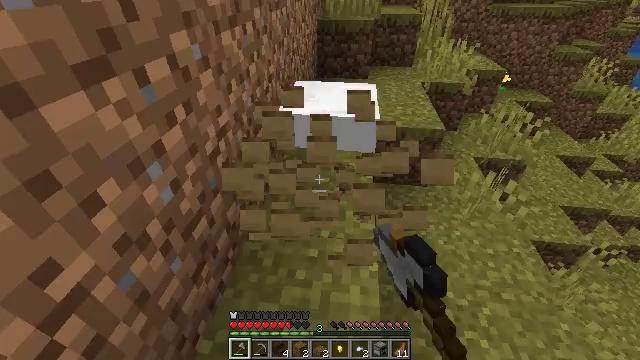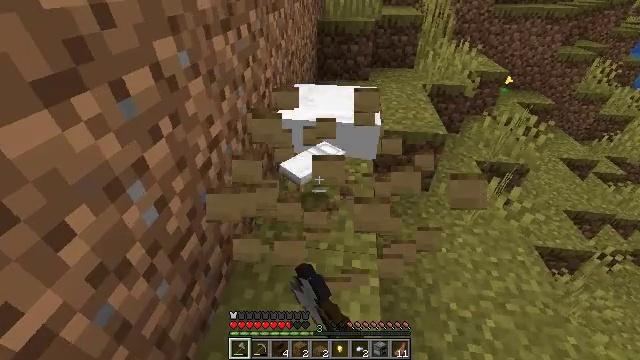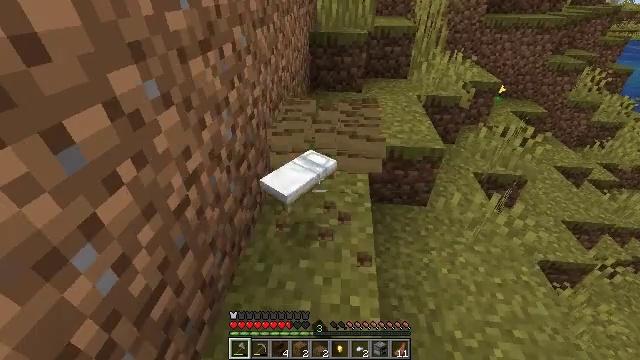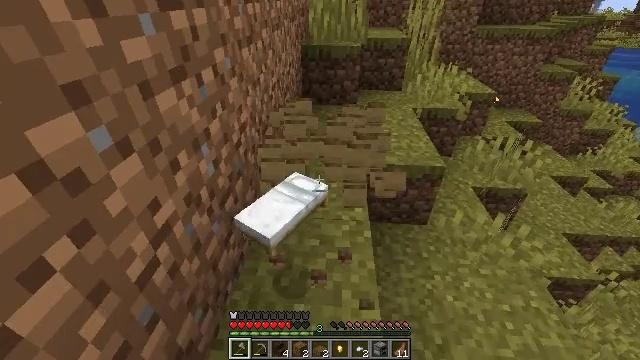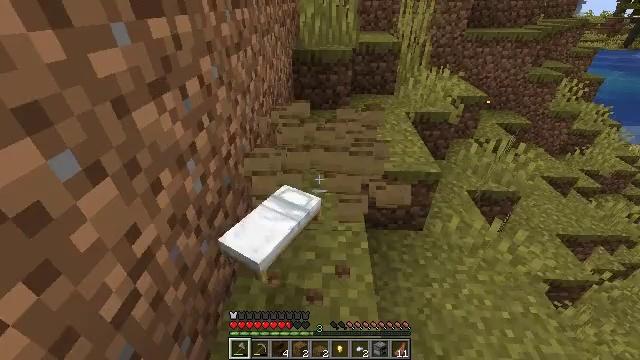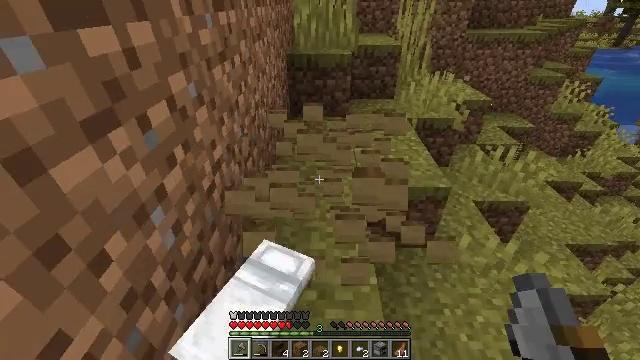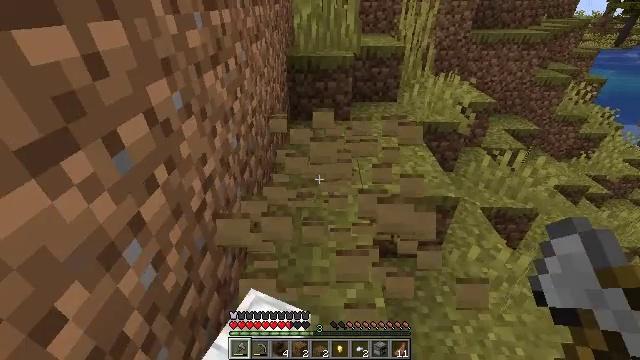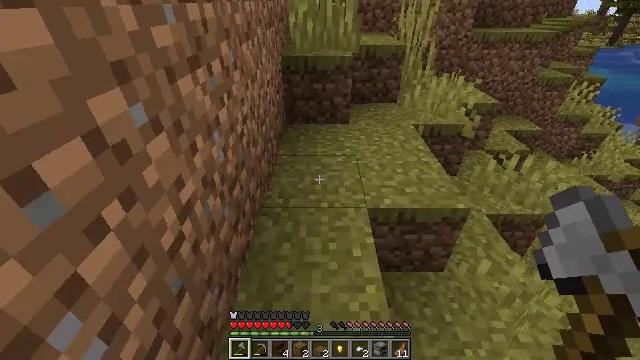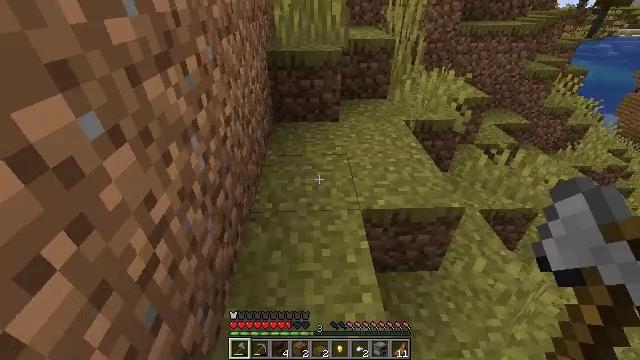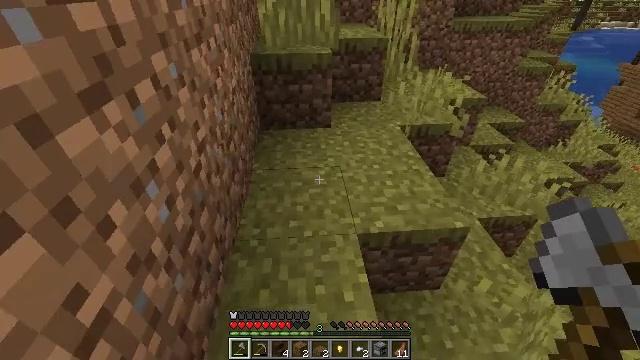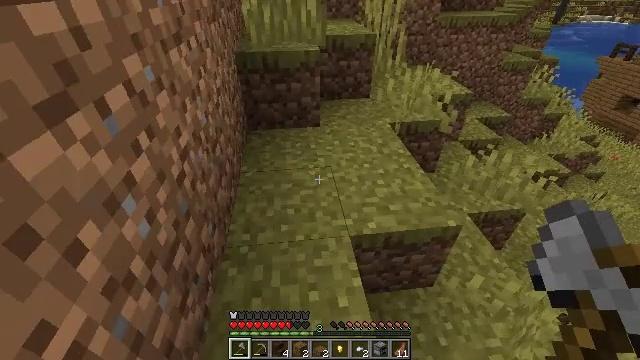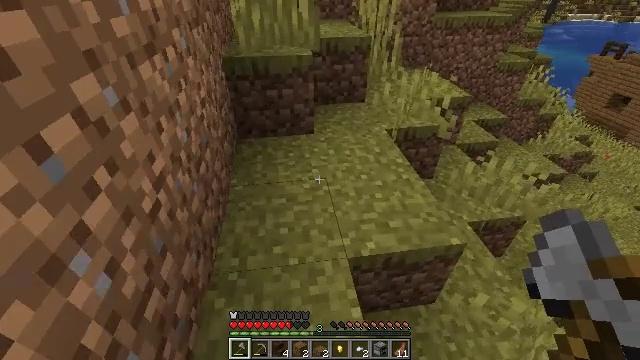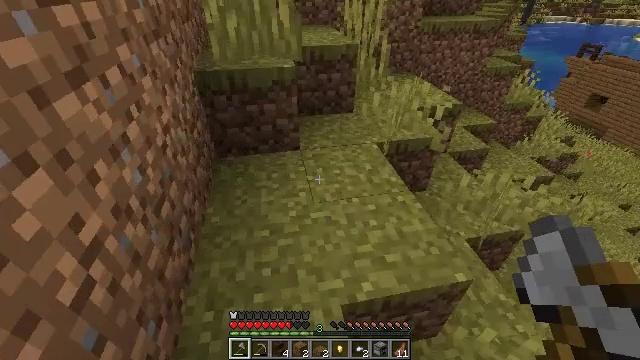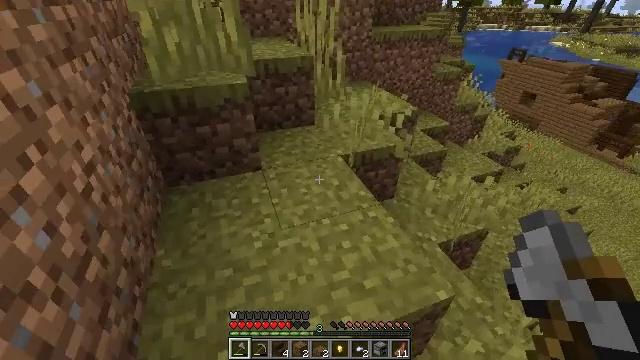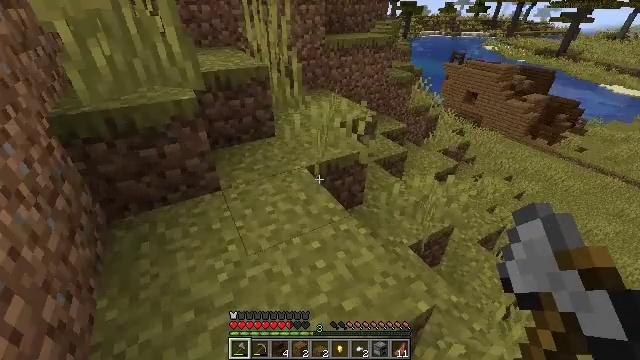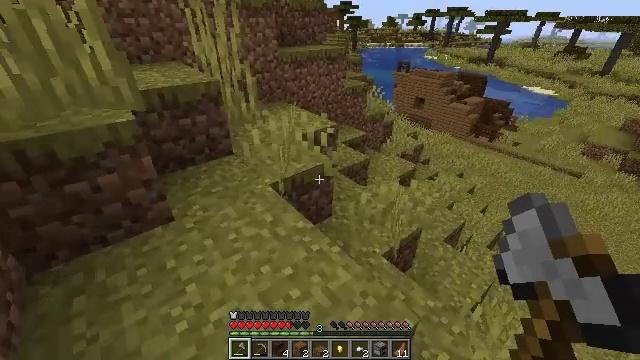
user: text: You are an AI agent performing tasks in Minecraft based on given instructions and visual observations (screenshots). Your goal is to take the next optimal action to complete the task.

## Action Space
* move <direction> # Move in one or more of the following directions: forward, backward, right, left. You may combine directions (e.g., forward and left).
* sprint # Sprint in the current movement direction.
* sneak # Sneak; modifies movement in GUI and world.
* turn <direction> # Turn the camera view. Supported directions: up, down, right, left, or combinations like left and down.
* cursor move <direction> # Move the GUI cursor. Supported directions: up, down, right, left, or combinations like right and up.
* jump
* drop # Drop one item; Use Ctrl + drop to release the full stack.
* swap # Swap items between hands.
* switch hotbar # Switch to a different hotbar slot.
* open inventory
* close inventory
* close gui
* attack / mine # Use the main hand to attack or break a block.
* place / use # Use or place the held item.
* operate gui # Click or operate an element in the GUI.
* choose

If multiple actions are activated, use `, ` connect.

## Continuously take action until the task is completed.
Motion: motion action
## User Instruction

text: Drop dark oak stairs.
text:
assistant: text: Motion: move forward, attack / mine
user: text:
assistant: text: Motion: move forward, turn right and up
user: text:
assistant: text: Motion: move forward, turn right and up
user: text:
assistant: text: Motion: move forward, turn right
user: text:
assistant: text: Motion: move forward, turn right
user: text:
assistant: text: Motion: move forward
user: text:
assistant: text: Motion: move forward
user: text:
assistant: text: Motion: move forward, turn right
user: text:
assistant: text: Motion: move forward, turn right
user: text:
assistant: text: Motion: move forward, turn right
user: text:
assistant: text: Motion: move forward, turn right
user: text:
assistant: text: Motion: move forward, turn right
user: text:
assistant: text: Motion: move forward, turn right and up
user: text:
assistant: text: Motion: move forward, turn right and up
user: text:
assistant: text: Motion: move forward, turn right and up
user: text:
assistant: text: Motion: move forward, turn right and up
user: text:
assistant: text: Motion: move forward, turn right and up
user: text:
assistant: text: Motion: move forward
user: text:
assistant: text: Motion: move forward
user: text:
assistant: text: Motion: move forward, turn right and up
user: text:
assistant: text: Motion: move forward, turn right and up
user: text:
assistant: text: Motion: move forward
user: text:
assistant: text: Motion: move forward, turn up
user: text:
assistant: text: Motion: move forward
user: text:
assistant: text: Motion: move forward
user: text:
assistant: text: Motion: move forward
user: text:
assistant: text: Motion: move forward
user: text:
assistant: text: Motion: move forward, turn right and up
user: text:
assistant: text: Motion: move forward, turn right and up
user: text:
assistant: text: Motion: move forward, turn right